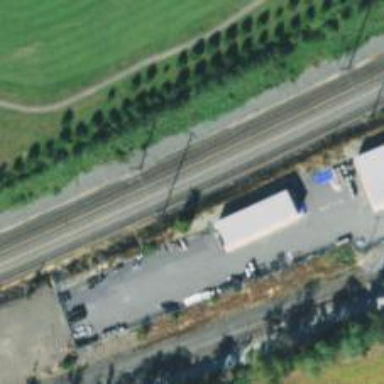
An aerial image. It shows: Electrified rail siding with contact line.